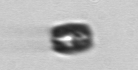
Label: Thalassiosira